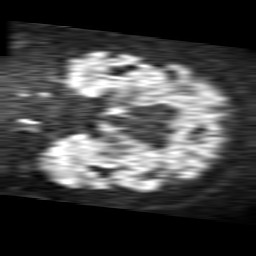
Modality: TRACE
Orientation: coronal
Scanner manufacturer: philips
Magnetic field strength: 1.5 T
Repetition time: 3.646 s
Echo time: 0.09257 s